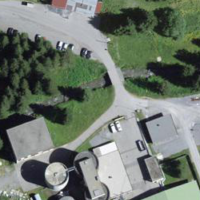
EUNIS habitat code: 48
Species observed at this site:
Anthriscus sylvestris